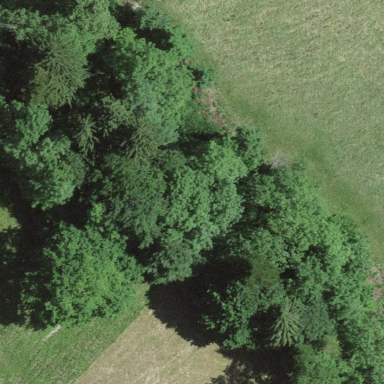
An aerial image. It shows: Forest area.